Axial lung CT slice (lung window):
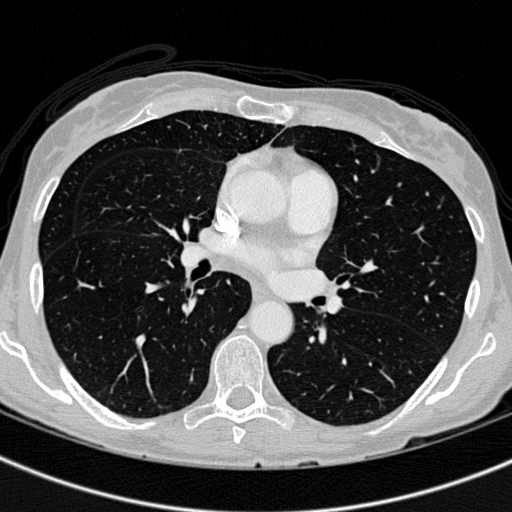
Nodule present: no